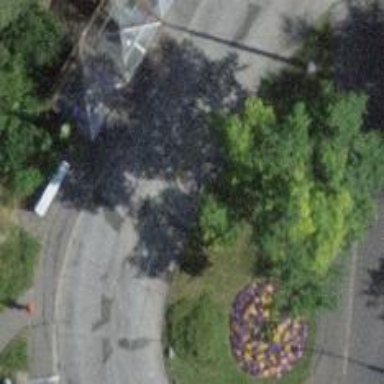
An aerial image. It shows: Trolleybus platform with asphalt surface.